Question: I am using accordion from angular bootstrap and I encountered a problem. I have the following code for the accordion:
'''
<accordion close-others="true">
<accordion-group heading="Living Room Status: Complete">
//some content
</accordion-group>
<accordion-group heading="Bed Room Status: Complete">
//some content
</accordion-group>
</accordion>
'''
The problem here is the header text is always left-aligned. I want the word "" to be right aligned but how can I do that?

: I'm using this file from angular bootstrap >>
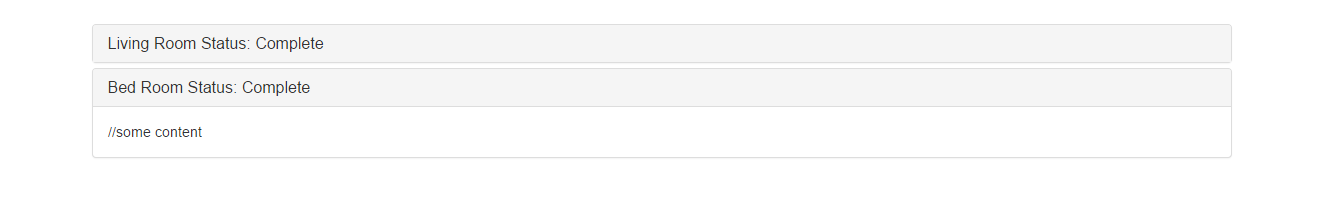
Answer: This solution might help you
'''
<accordion close-others="true">
<accordion-group heading="Living Room Status: Complete">
<accordion-heading>
<p class="clearfix" style="margin-bottom: 0;"><span style="float: left;">Living Room</span> <span style="float: right;">Status: Complete</span></p>
</accordion-heading>
This content is straight in the template.
</accordion-group>
</accordion-group>
<accordion-group heading="Bed Room Status: Complete">
<accordion-heading>
<p class="clearfix" style="margin-bottom: 0;"><span style="float: left;">Bed Room</span> <span style="float: right;">Status: Complete</span></p>
</accordion-heading>
</accordion-group>
</accordion>
'''